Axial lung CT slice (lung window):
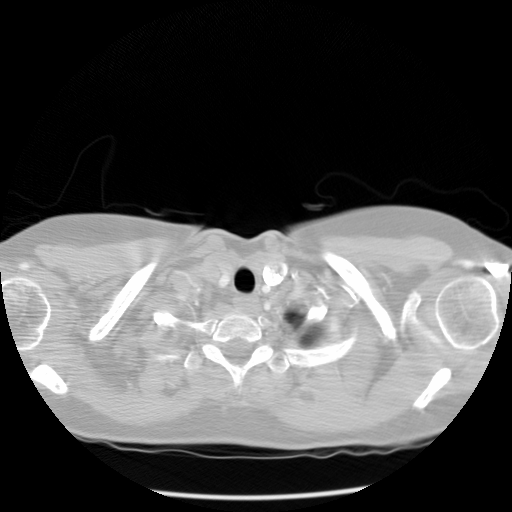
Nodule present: no